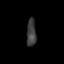
Tissue: prostate
Cell type: Fibroblasts
Senescence score: 0.7136
Nuclear area (px): 258
Mean DAPI intensity: 61.302